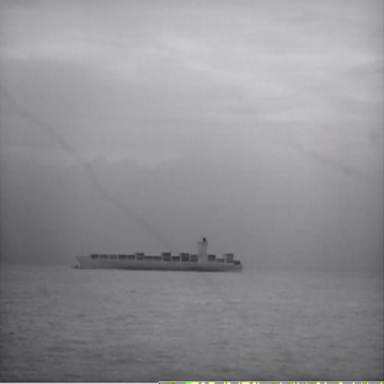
There is a fishing_boat in the infrared image.